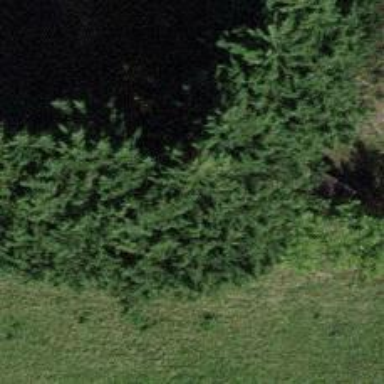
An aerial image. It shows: Row of needle-leaved trees.